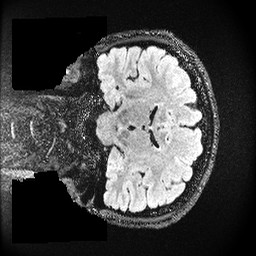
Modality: FLAIR
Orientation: coronal
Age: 20
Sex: male
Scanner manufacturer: ge
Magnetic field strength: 3 T
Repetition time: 4.802 s
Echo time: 0.1158 s